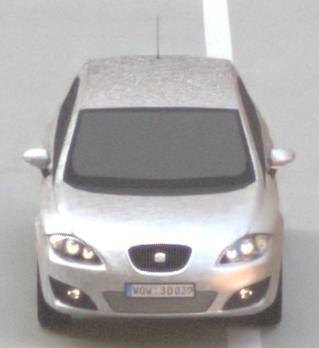
Make: SEAT
Model: Leon 1.4
Detailed model: Leon (1P)
Model produced from: 2009/04
Model produced until: 2010/08
Doors: 5
Color: white
Road condition: dry road
Daytime: morning or afternoon
Contrast: medium contrast